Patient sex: M
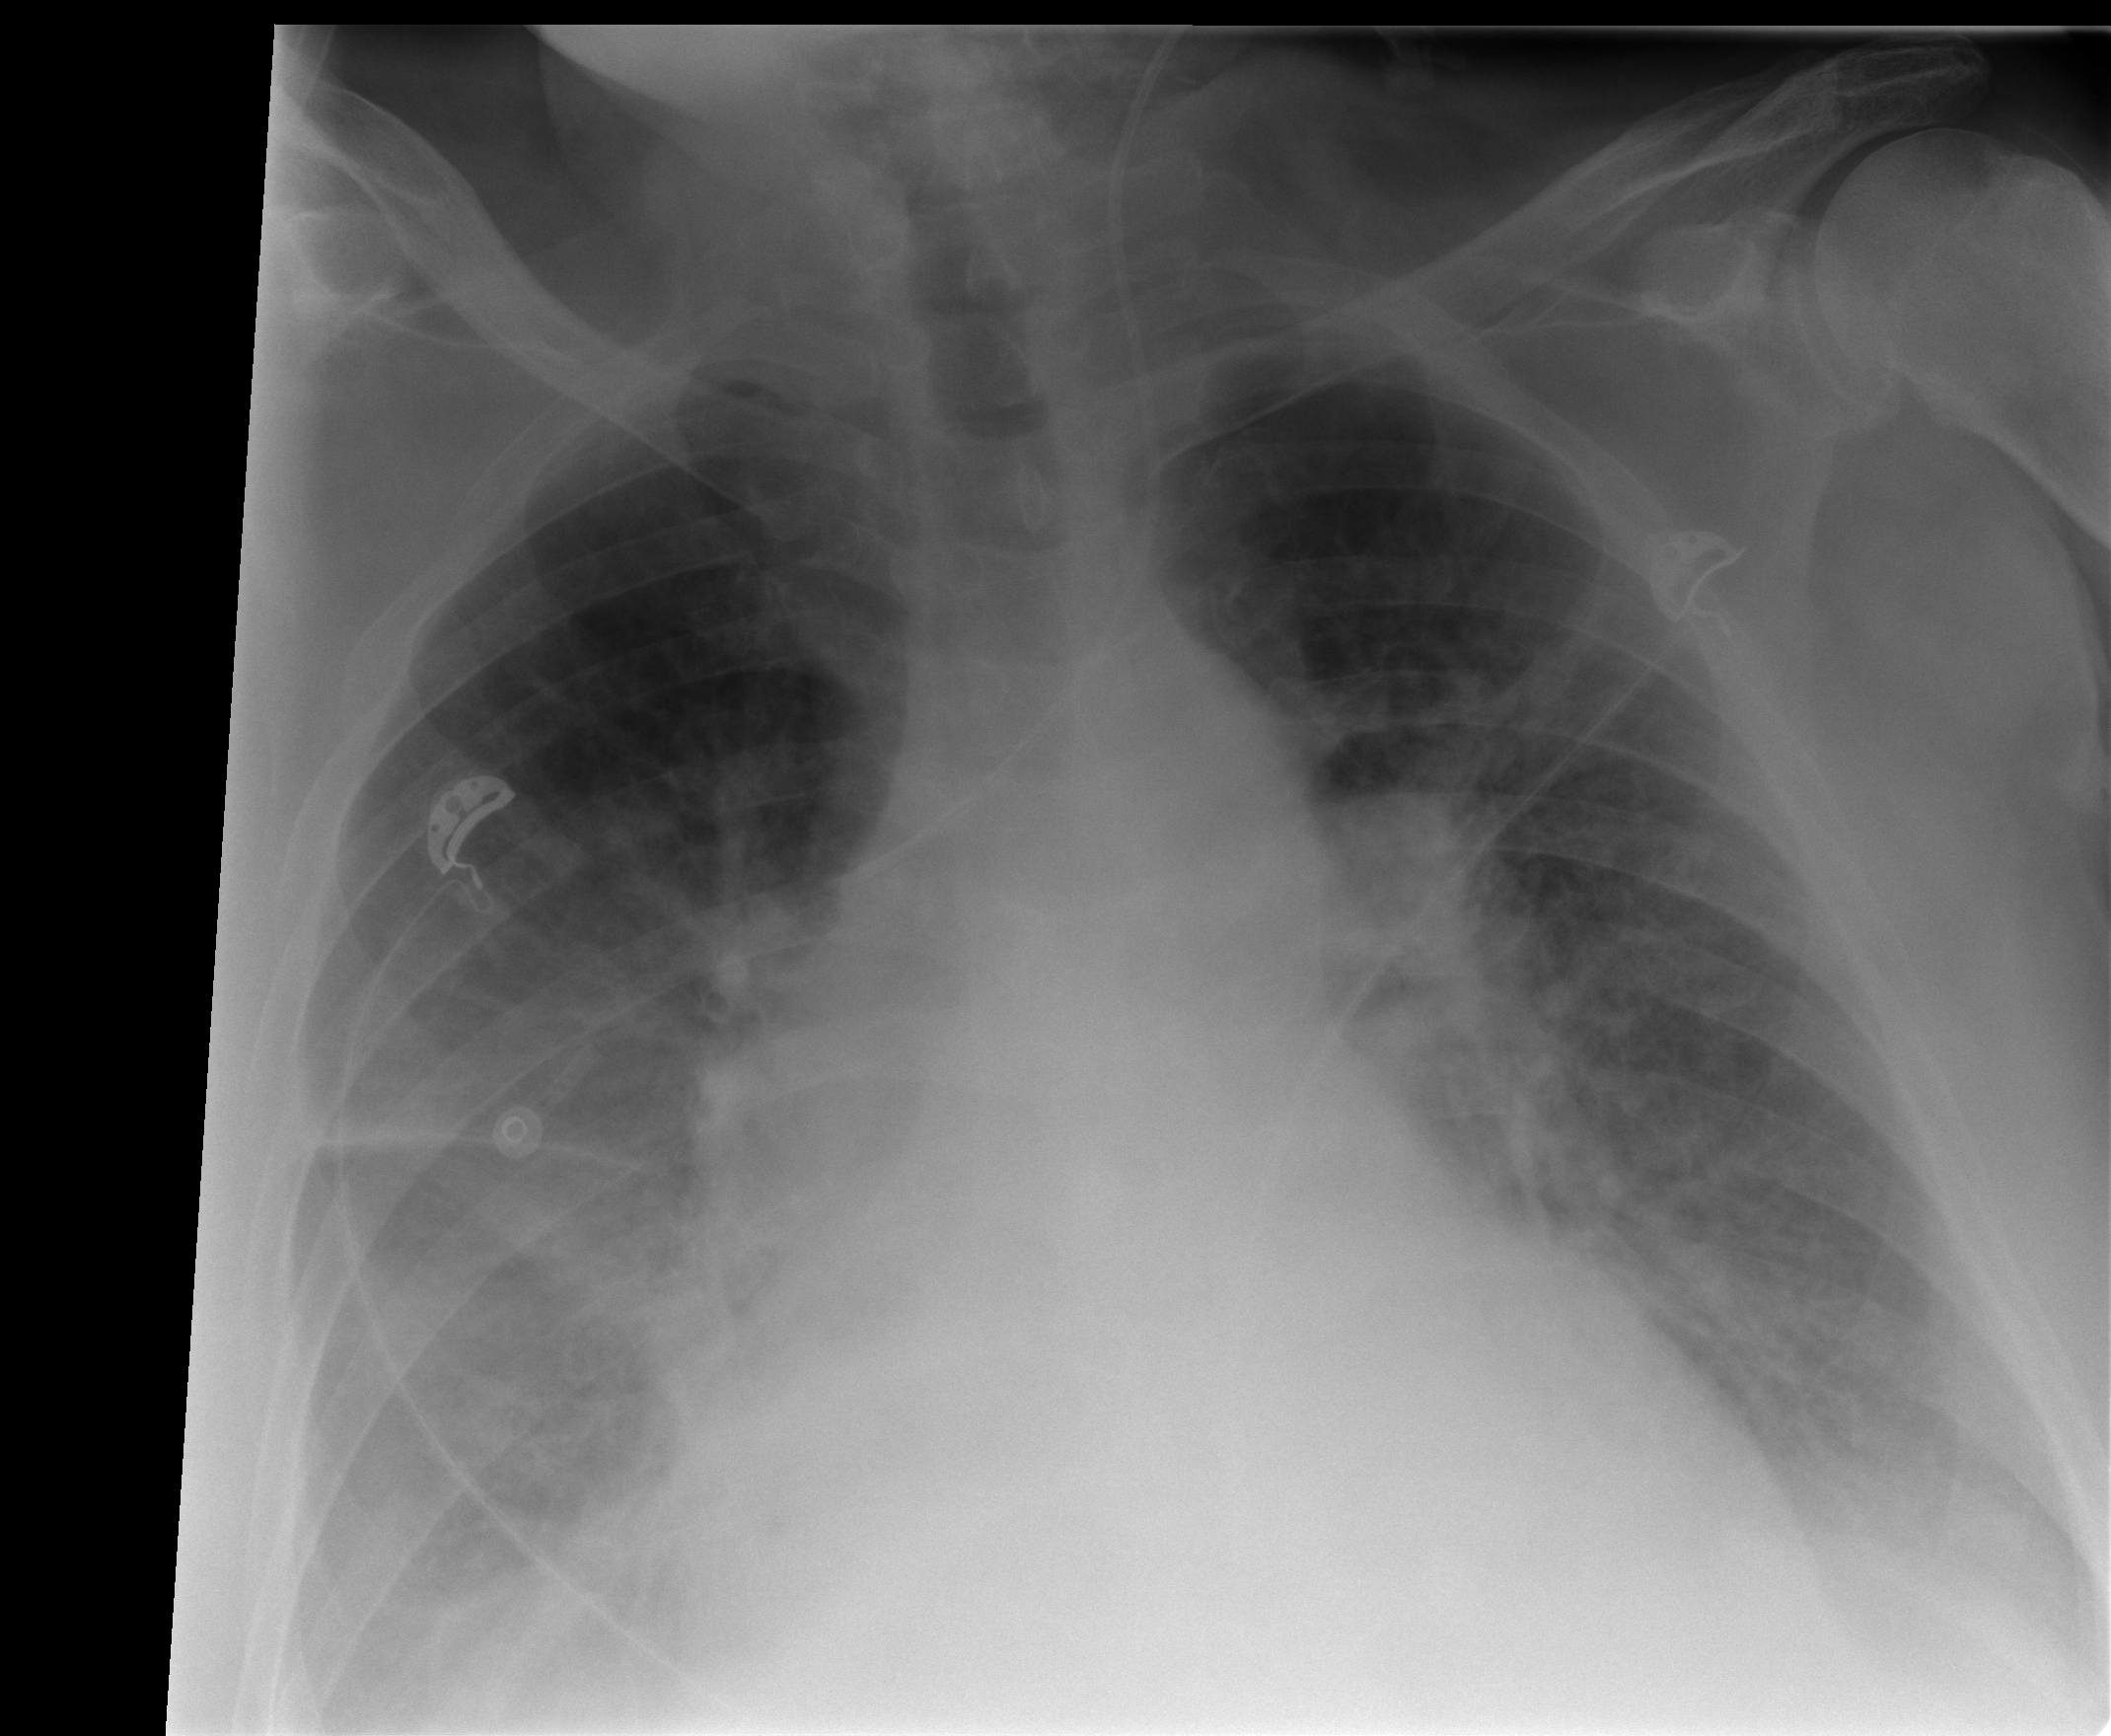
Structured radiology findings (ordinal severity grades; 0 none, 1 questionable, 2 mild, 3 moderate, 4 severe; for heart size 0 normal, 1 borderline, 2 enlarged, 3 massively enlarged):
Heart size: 2
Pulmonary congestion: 2
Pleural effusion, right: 3
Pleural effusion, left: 2
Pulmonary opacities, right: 0
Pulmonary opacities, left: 0
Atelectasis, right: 3
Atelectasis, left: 2